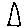
Label: triangle